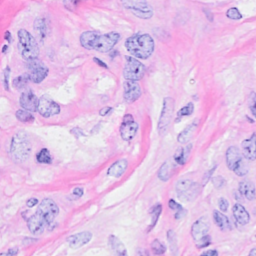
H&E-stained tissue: Breast